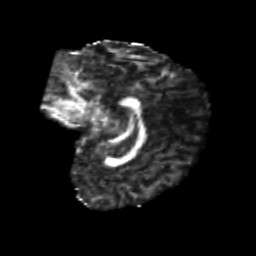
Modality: FA
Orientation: sagittal
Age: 25
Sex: female
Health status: healthy
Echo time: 0.074 s